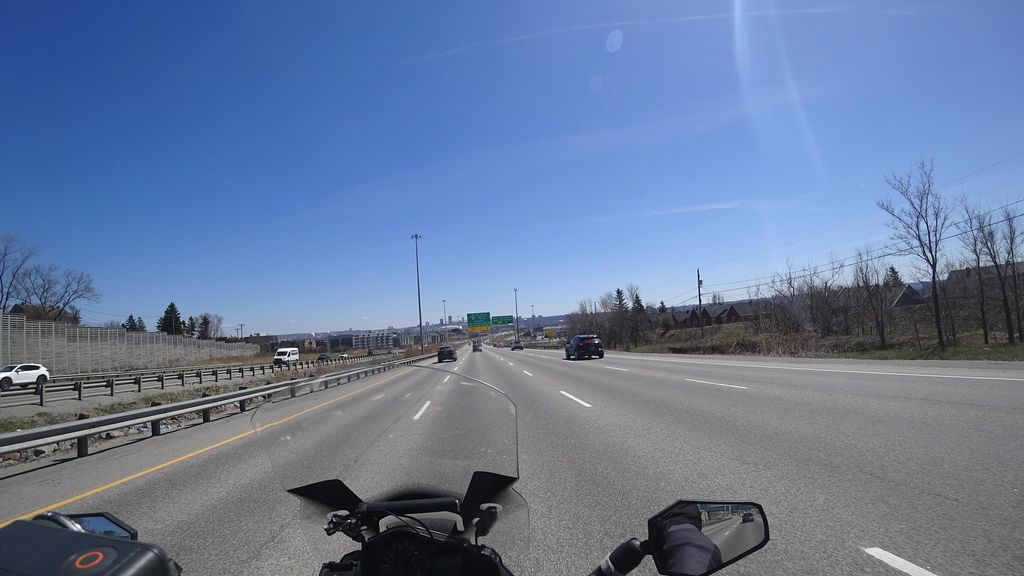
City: quebec_city